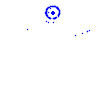
Particle: kaon